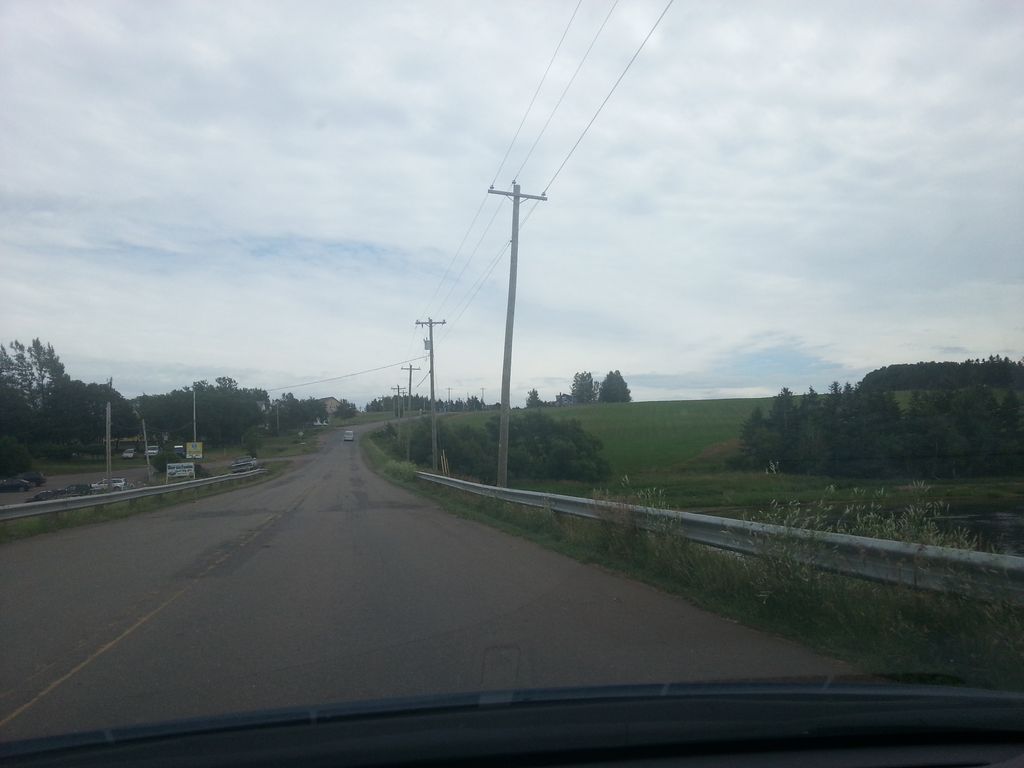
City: charlottetown